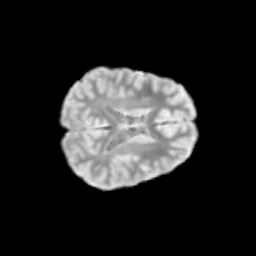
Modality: T2w
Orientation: axial
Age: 11
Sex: male
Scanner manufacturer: siemens
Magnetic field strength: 3 T
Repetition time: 3.8 s
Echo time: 0.07 s